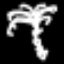
Label: palm tree